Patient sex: M
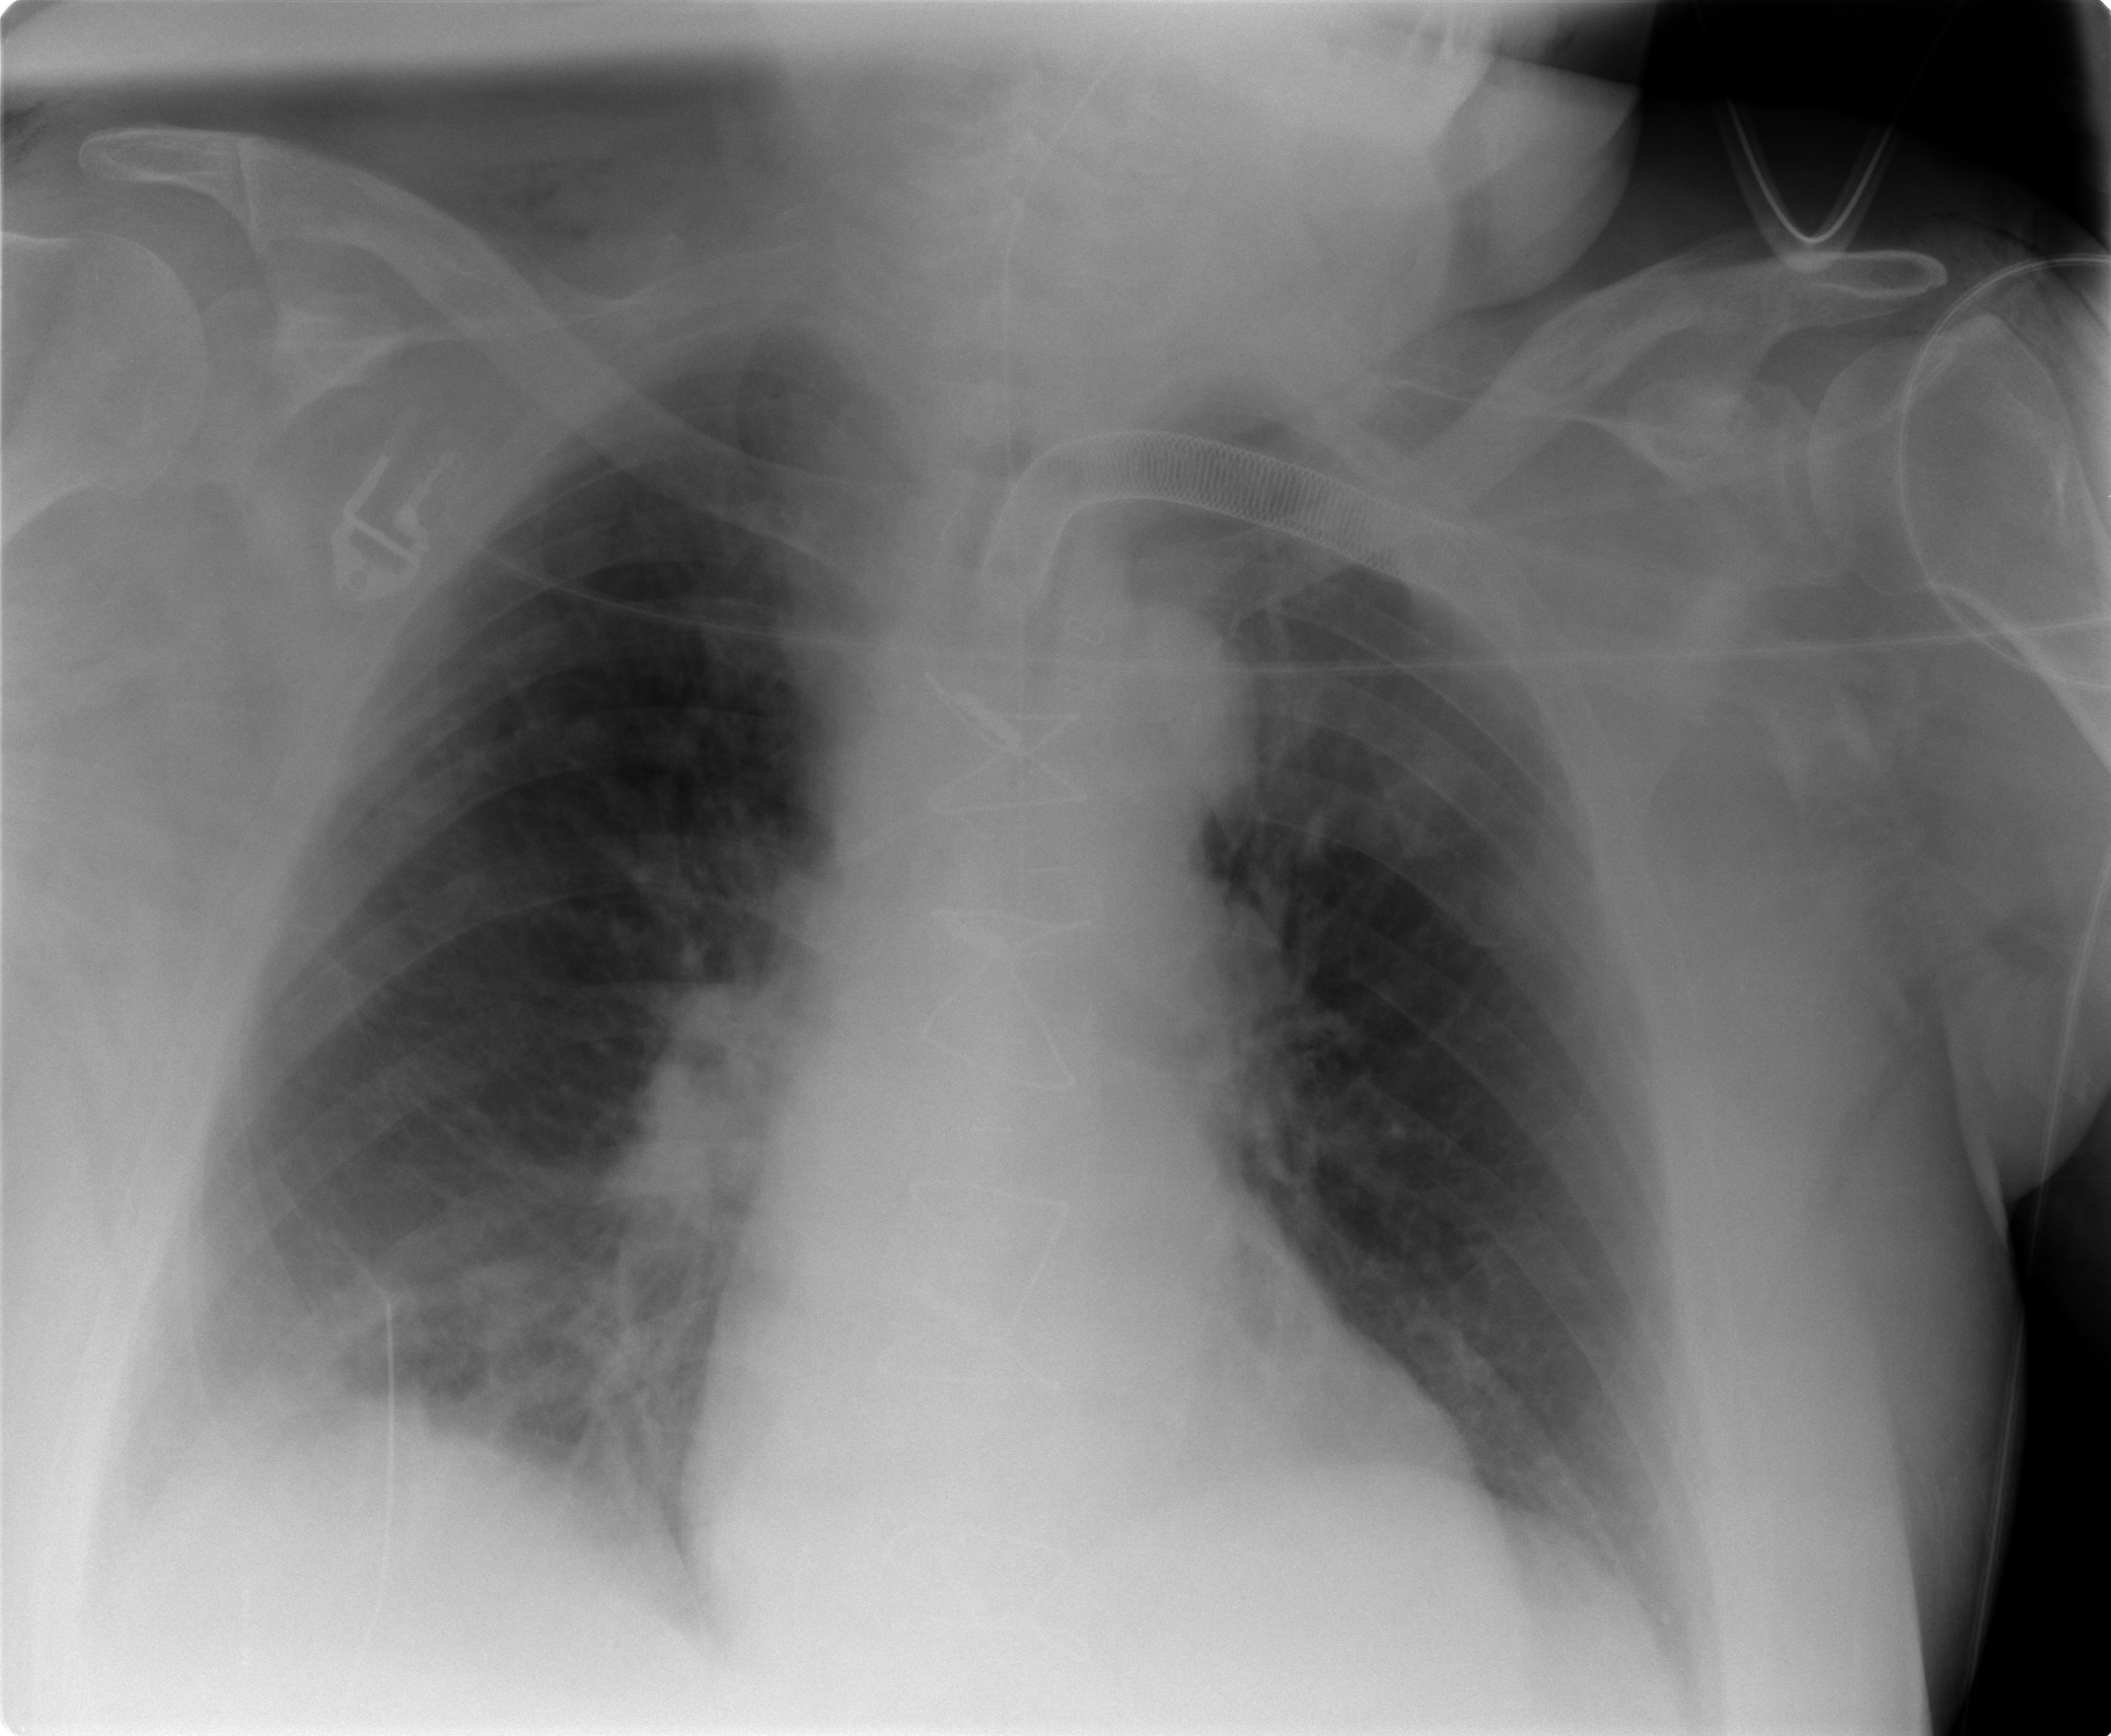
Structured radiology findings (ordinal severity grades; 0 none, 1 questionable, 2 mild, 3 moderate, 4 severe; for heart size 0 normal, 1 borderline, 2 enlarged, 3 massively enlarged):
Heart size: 0
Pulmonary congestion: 3
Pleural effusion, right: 3
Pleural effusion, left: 2
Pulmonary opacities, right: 0
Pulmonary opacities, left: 0
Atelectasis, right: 3
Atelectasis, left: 3